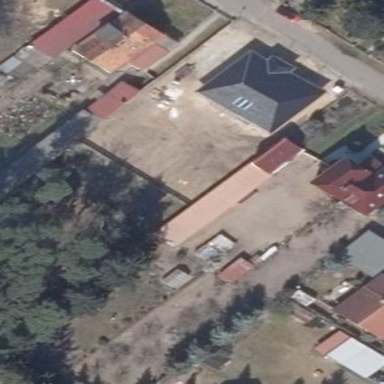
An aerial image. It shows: Shed building.